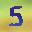
Label: 5